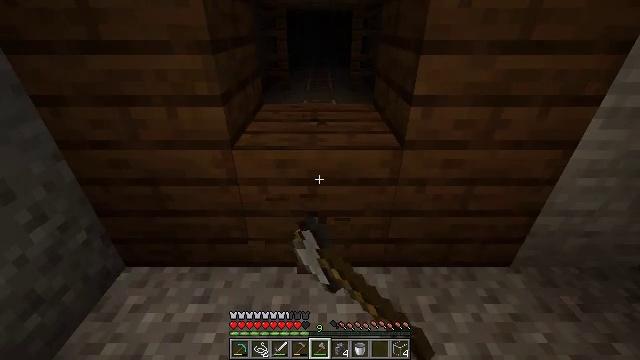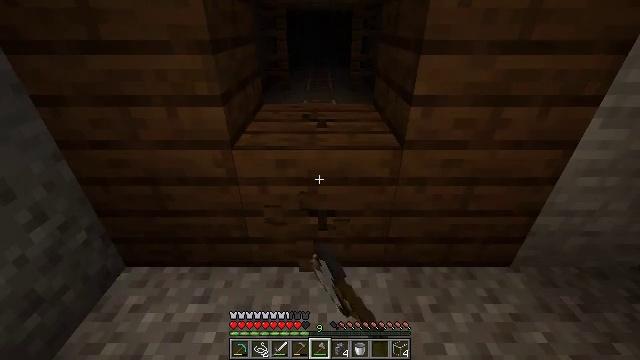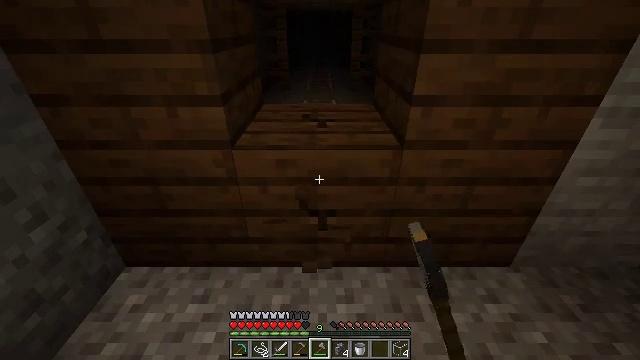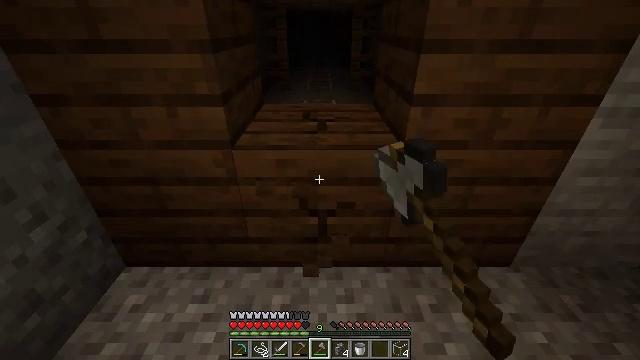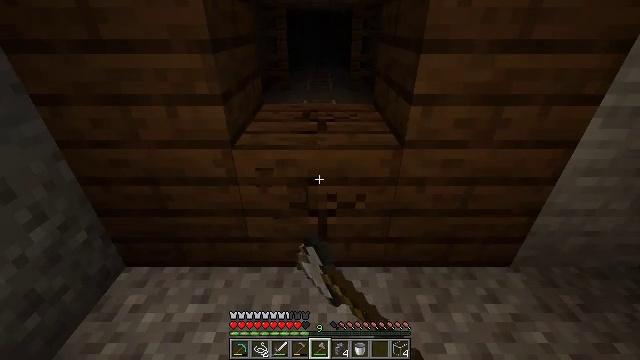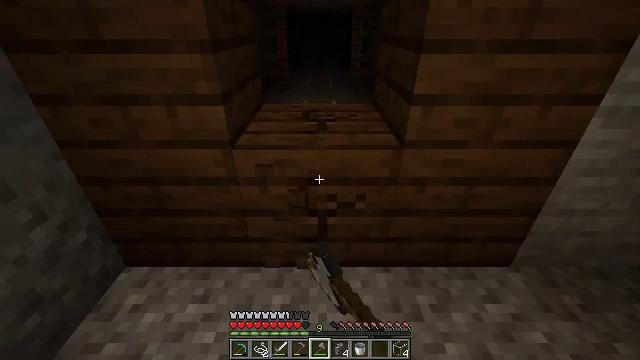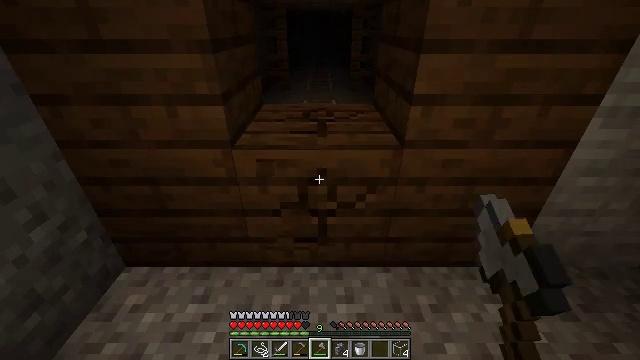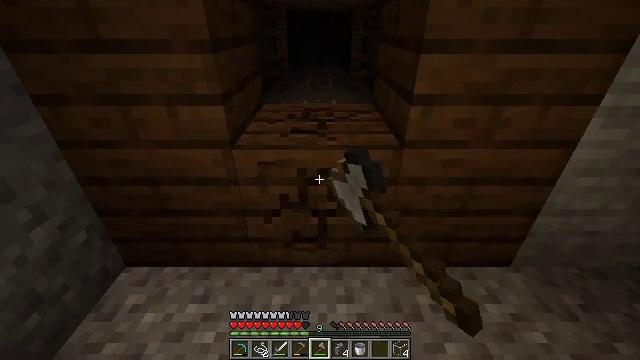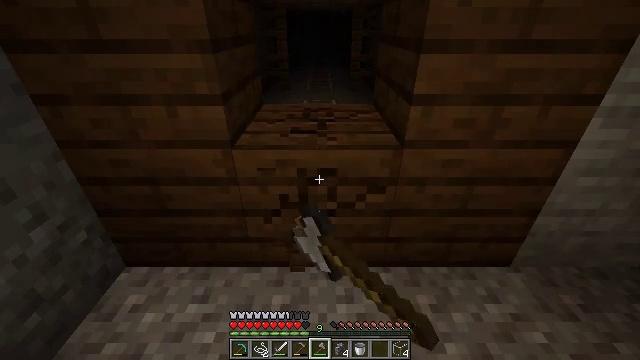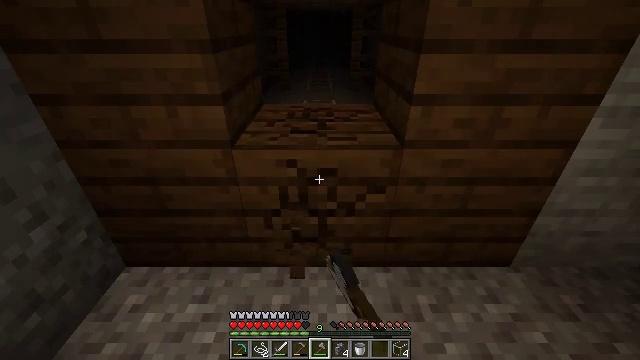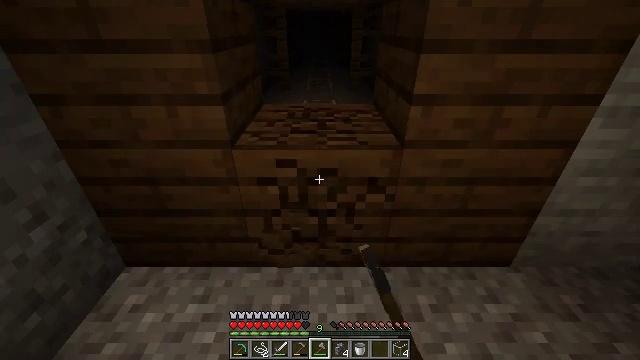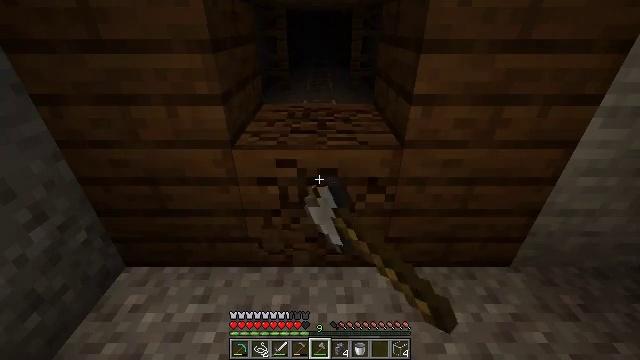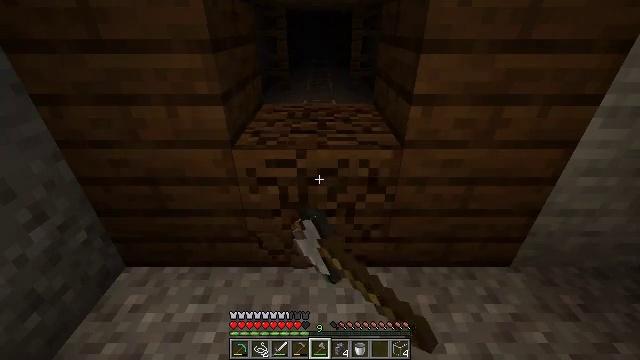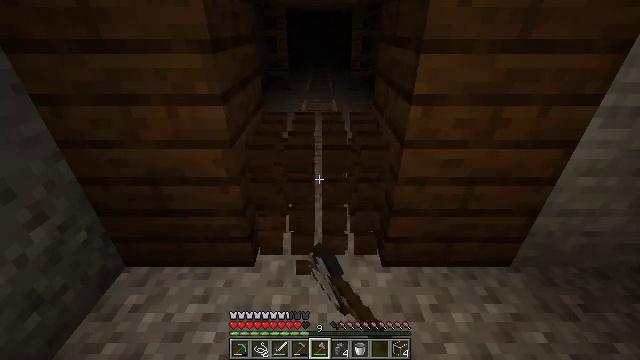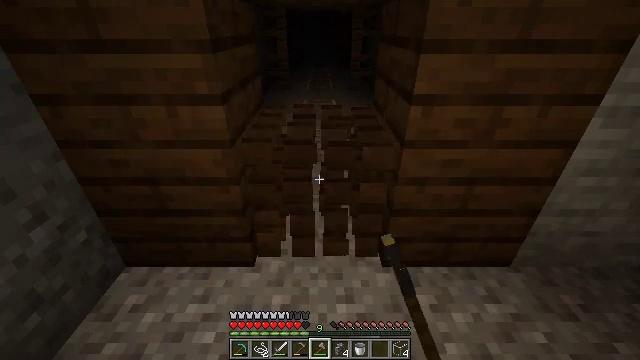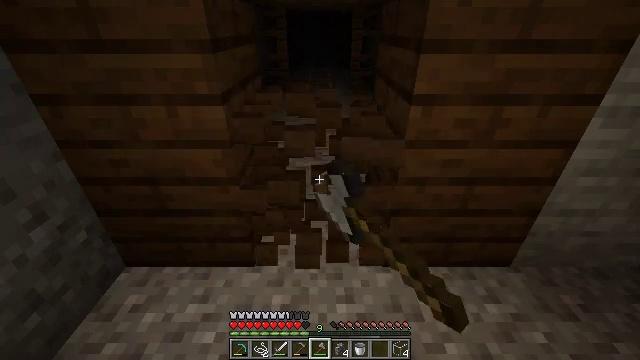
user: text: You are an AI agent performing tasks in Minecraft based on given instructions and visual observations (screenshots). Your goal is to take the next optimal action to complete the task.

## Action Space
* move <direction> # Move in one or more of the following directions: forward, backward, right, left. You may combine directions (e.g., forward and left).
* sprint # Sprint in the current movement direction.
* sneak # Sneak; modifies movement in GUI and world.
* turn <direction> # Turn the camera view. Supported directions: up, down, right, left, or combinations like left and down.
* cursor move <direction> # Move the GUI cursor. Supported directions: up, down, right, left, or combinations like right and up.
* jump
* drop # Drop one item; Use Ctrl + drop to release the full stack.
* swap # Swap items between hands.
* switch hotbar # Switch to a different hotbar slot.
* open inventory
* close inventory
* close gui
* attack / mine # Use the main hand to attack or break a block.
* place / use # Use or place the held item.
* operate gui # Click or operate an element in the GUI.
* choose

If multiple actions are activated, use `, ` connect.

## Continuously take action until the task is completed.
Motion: motion action
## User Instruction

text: Mine dark oak planks.
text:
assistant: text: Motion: attack / mine
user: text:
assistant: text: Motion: attack / mine
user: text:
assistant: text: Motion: attack / mine
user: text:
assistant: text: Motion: attack / mine
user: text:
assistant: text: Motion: attack / mine
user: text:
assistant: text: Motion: attack / mine
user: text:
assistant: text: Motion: attack / mine
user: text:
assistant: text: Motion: attack / mine
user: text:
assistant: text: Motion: attack / mine
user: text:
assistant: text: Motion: attack / mine
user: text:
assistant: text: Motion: attack / mine
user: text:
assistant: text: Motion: attack / mine
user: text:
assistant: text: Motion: attack / mine
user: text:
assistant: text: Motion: attack / mine
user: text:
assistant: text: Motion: attack / mine
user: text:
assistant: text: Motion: attack / mine
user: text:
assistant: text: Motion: attack / mine
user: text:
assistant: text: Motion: attack / mine